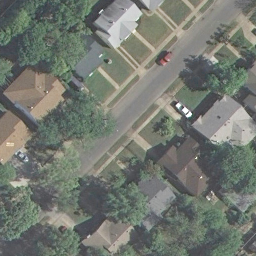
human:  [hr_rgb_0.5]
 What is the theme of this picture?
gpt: medium residential

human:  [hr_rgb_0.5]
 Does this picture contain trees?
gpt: yes

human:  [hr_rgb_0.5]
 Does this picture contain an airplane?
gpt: no

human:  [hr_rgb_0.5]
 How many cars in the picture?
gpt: three

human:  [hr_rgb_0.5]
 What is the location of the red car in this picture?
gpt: upper right